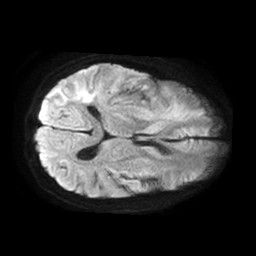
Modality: TRACE
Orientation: axial
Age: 53
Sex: male
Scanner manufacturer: philips
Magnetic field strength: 1.5 T
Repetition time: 3.507 s
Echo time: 0.07039 s